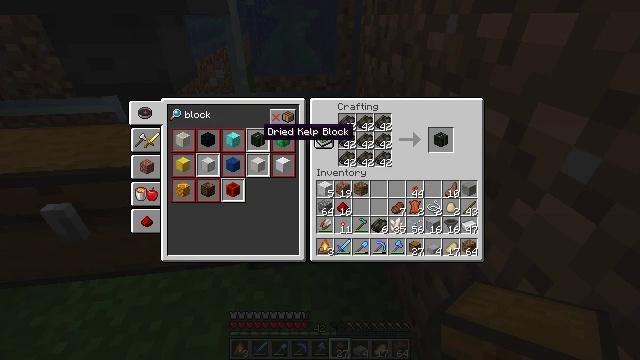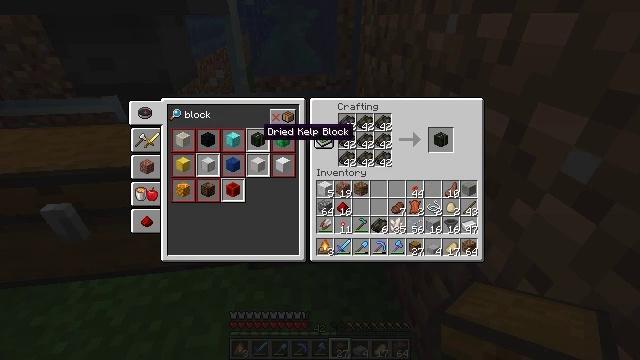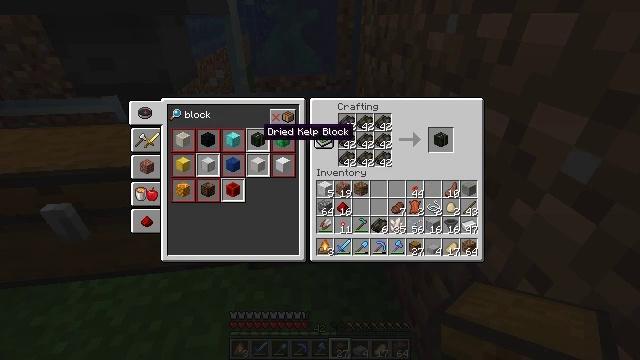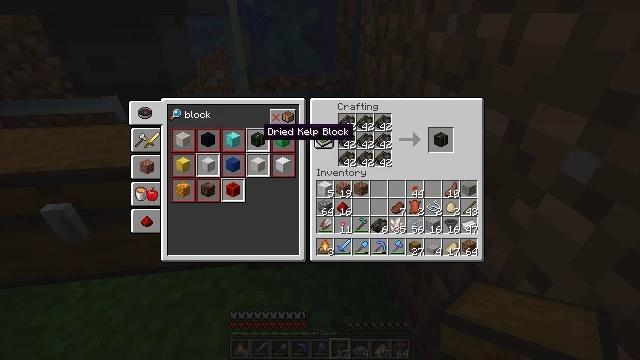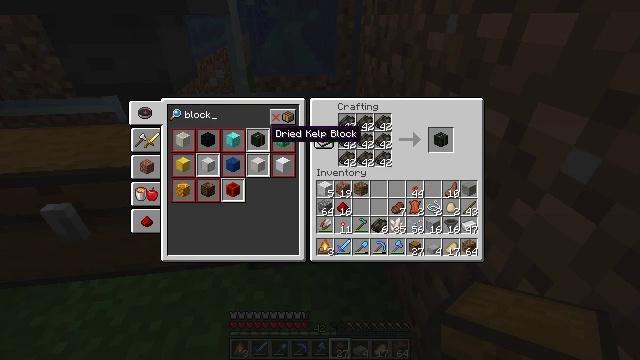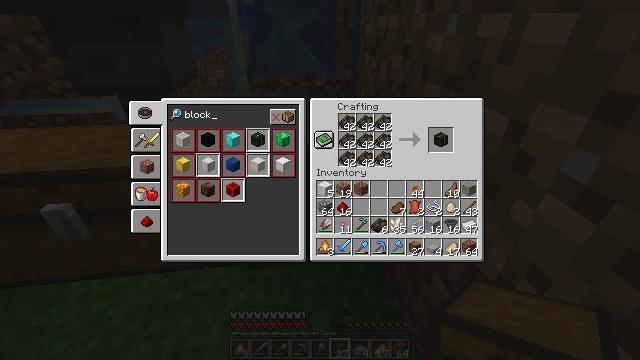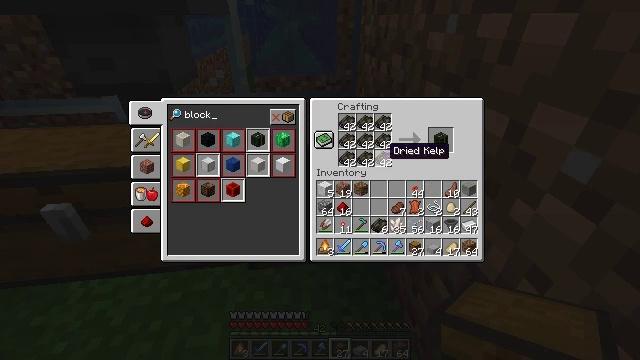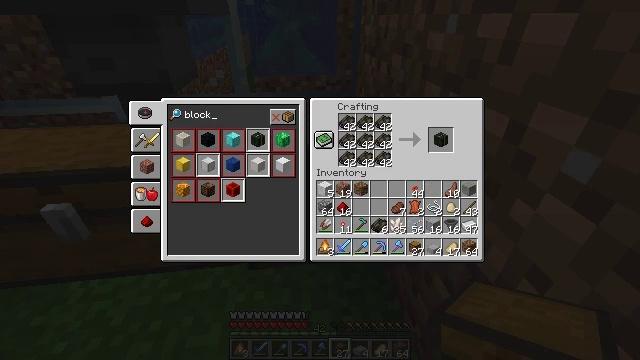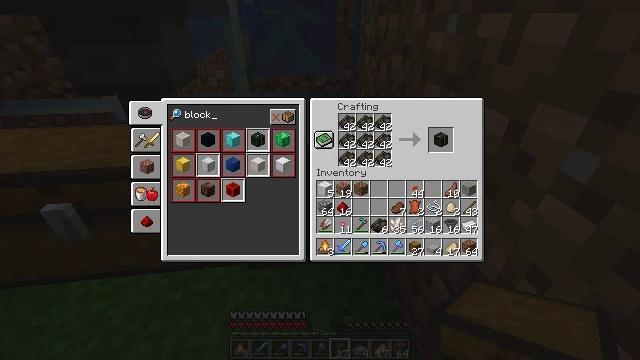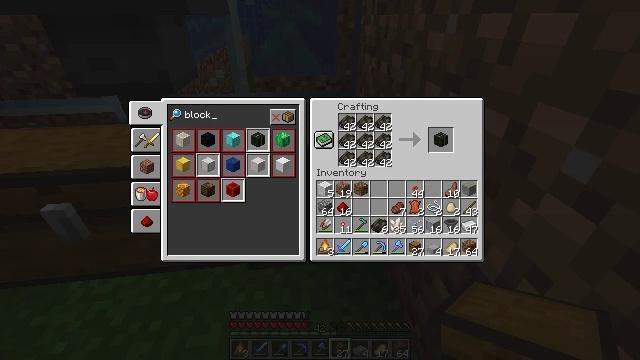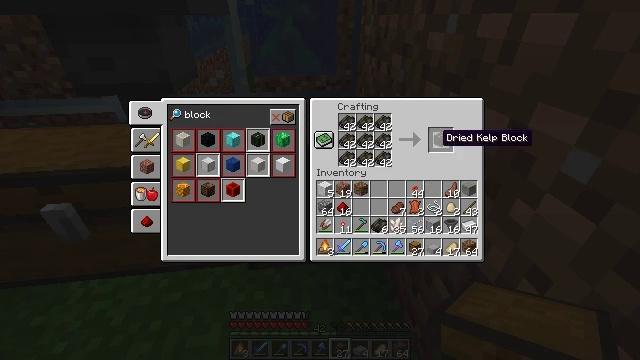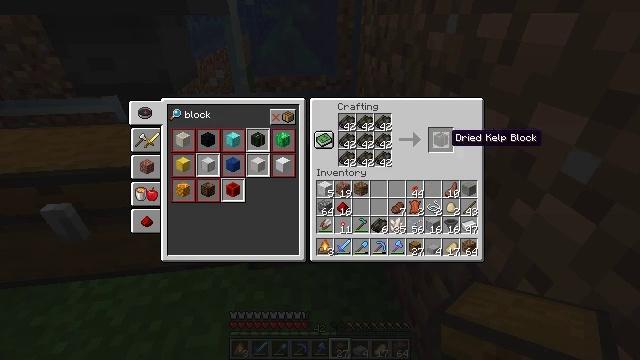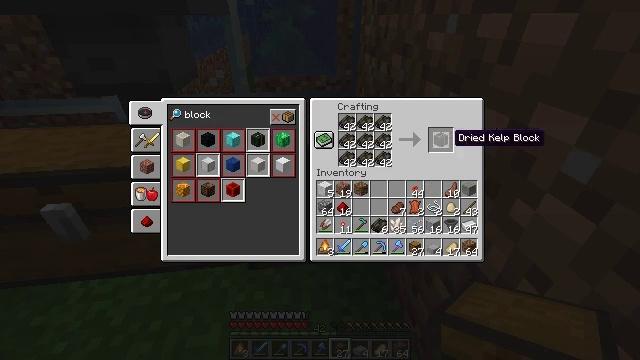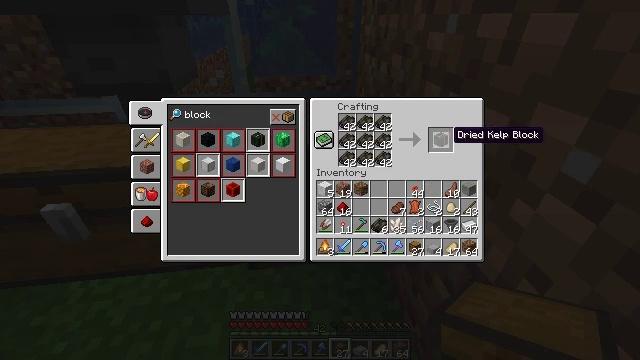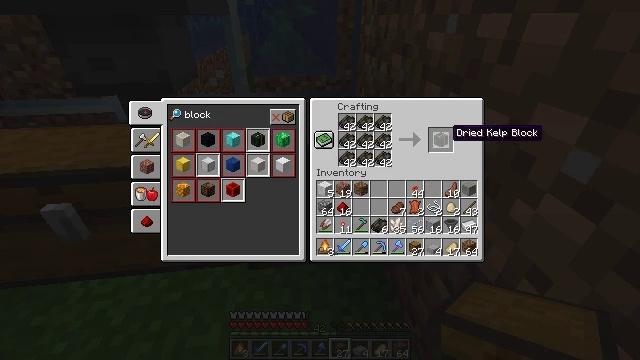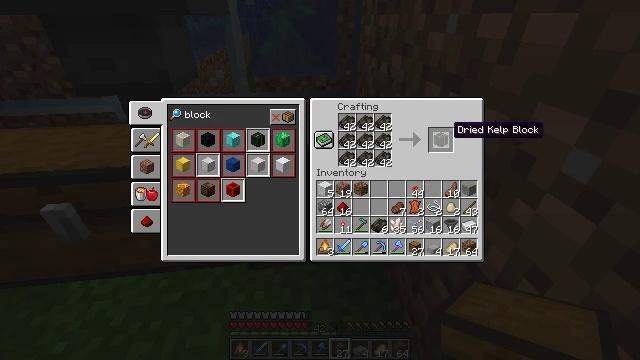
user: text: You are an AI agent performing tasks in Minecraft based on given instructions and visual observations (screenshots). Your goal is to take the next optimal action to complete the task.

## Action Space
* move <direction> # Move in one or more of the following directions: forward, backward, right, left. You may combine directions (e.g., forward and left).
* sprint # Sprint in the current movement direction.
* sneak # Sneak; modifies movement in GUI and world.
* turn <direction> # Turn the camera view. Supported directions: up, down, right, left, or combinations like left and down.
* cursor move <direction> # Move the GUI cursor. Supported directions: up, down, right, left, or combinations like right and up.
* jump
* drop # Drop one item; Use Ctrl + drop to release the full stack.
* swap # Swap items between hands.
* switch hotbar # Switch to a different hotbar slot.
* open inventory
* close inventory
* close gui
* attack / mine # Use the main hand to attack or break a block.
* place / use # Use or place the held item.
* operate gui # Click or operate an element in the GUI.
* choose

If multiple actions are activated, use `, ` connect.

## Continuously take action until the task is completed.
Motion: motion action
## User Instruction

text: Form a dried kelp block with dried kelp at the crafting table.
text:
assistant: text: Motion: sneak
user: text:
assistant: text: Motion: sneak
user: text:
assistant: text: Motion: sneak
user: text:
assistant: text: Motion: sneak, cursor move right
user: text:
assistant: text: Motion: sneak, cursor move right and down
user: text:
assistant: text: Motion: sneak, cursor move right and down
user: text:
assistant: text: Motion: sneak, cursor move right
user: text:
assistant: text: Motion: sneak, cursor move right
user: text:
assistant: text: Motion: sneak, cursor move right
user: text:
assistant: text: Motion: sneak
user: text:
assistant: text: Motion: sneak, cursor move right
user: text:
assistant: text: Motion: sneak
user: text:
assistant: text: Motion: sneak
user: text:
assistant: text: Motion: sneak
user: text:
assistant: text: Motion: sneak
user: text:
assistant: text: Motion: sneak, operate gui
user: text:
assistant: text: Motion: sneak, operate gui
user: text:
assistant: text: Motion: sneak, operate gui
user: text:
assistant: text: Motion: sneak, operate gui
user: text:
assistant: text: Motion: sneak
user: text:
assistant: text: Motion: sneak